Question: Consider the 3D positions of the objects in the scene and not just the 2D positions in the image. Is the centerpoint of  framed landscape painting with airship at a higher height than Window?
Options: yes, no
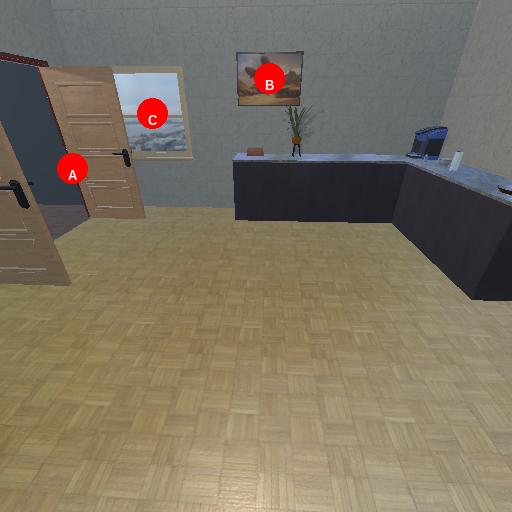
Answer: yes